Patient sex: M
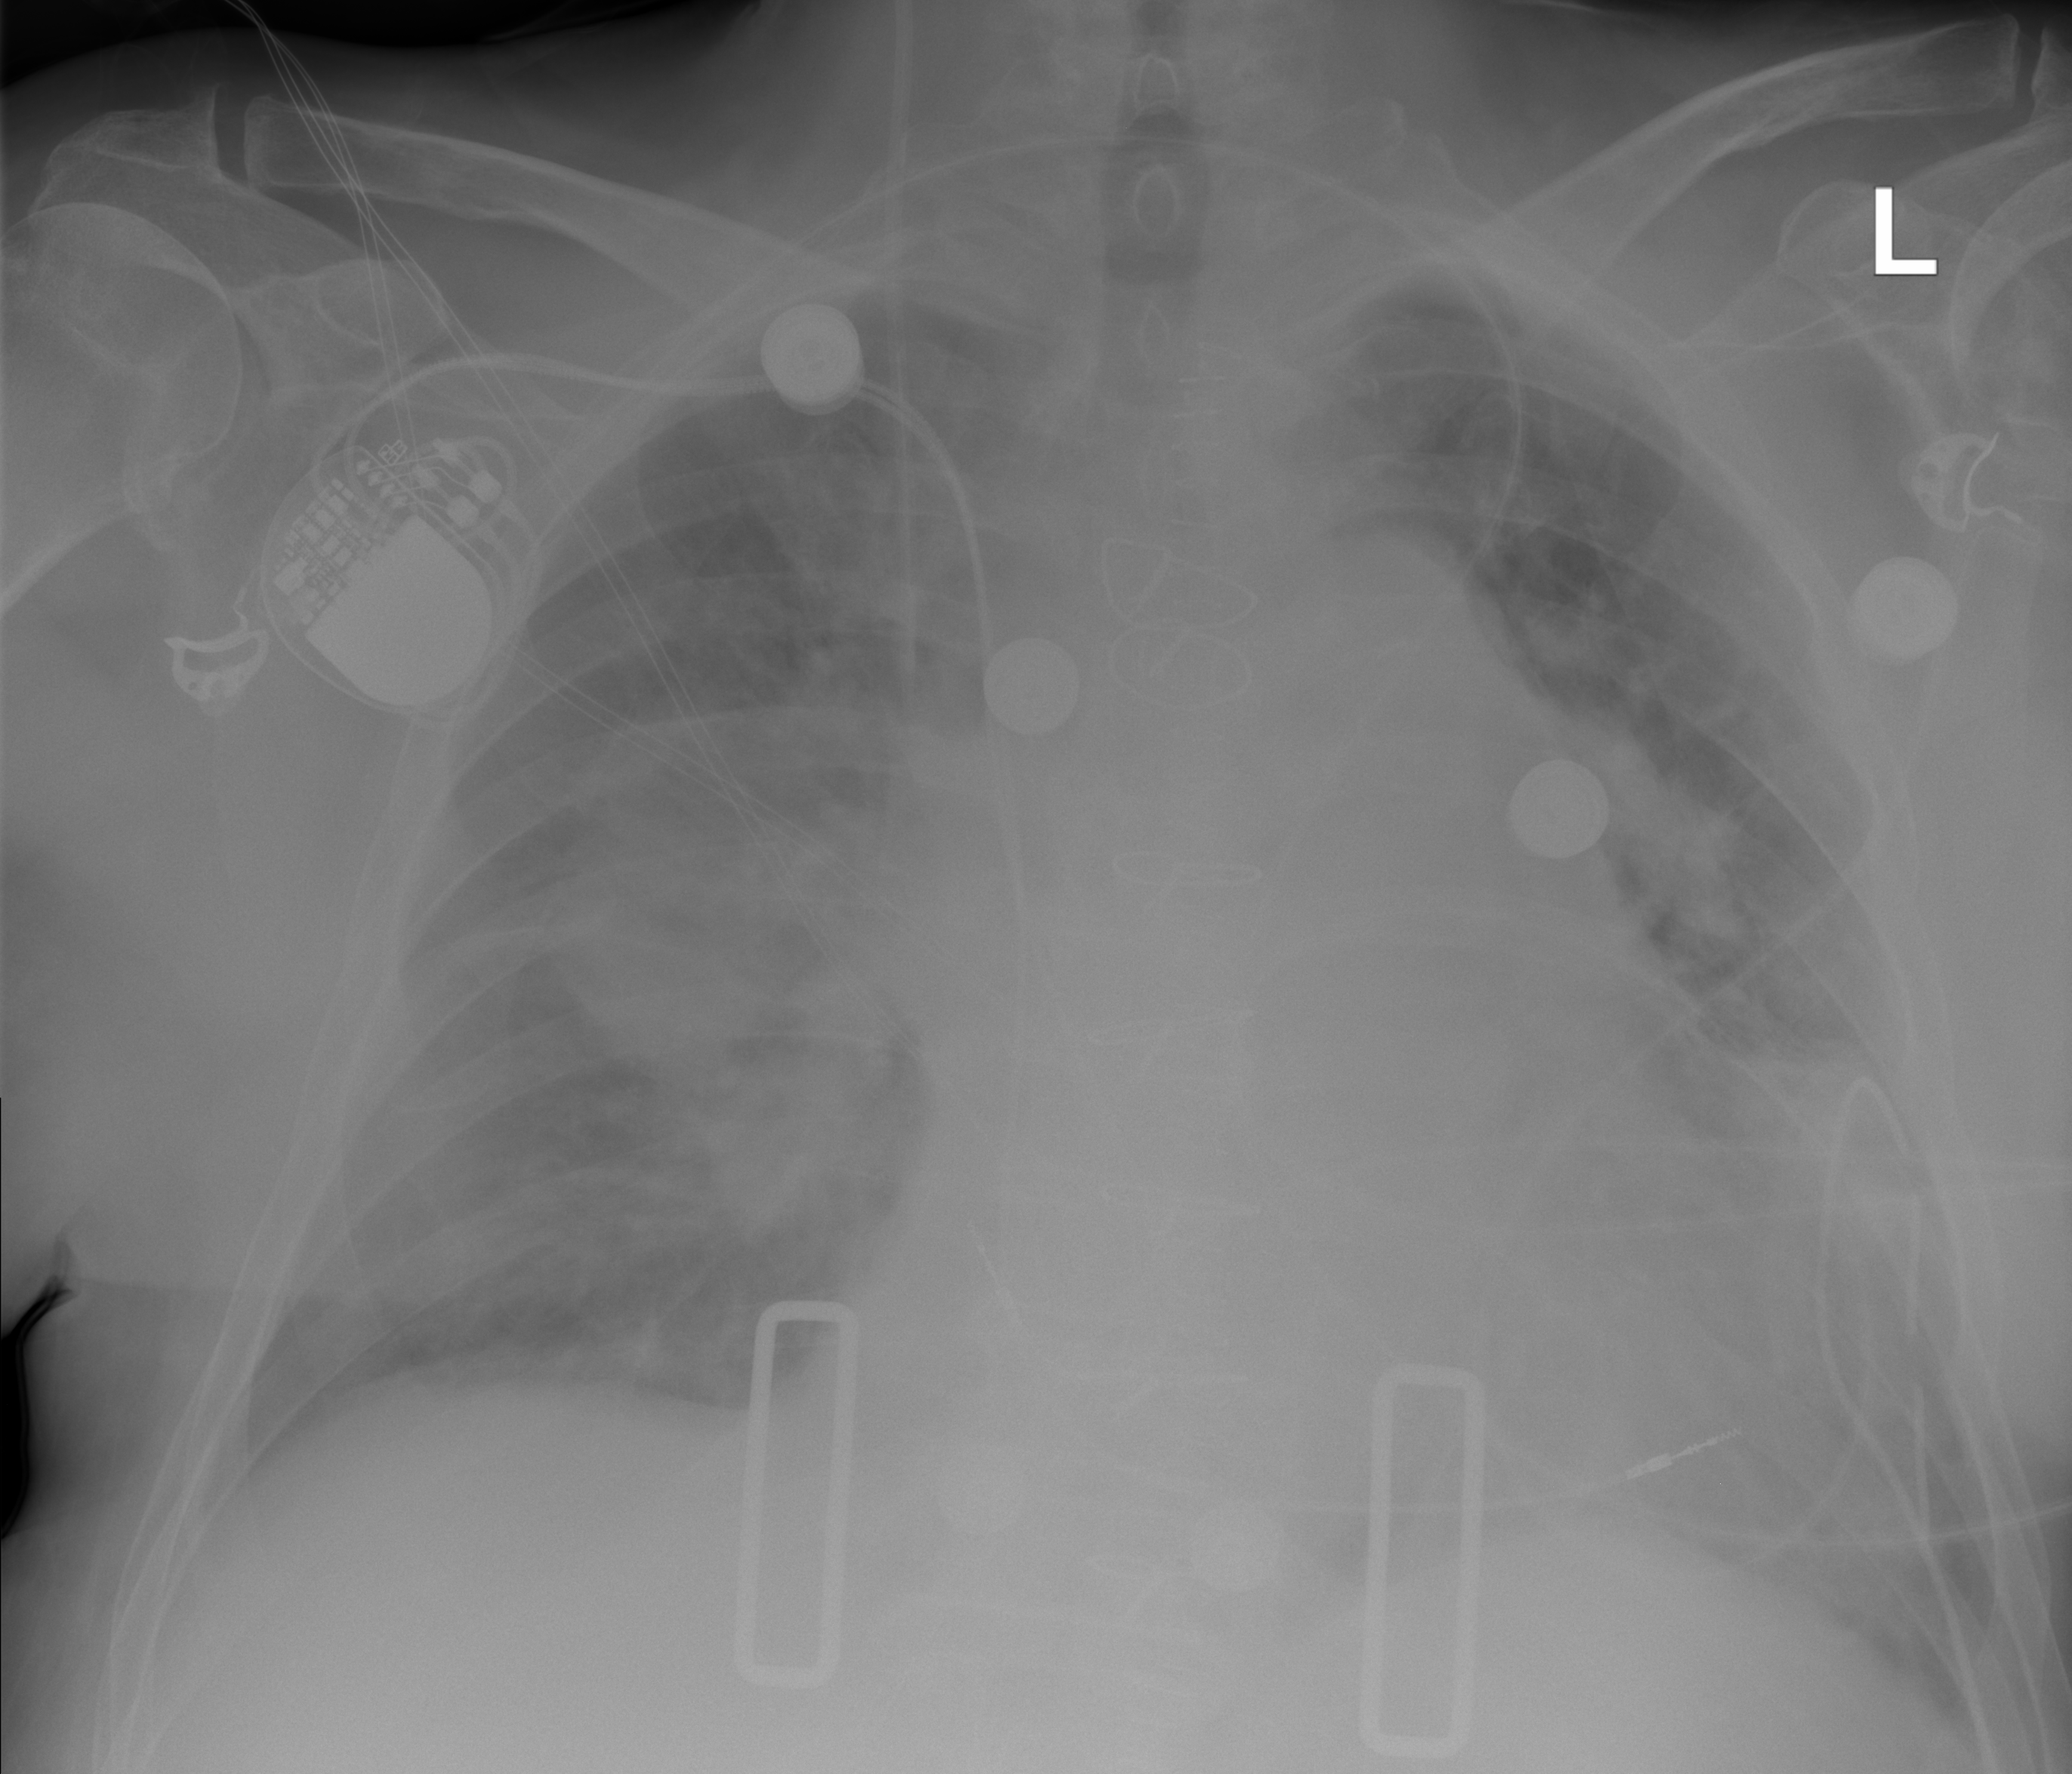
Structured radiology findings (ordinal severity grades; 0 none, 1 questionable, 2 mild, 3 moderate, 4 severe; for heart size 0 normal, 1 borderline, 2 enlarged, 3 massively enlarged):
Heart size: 2
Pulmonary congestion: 3
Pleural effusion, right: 0
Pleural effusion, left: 0
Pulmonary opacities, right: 0
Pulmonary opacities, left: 0
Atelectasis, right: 2
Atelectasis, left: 2